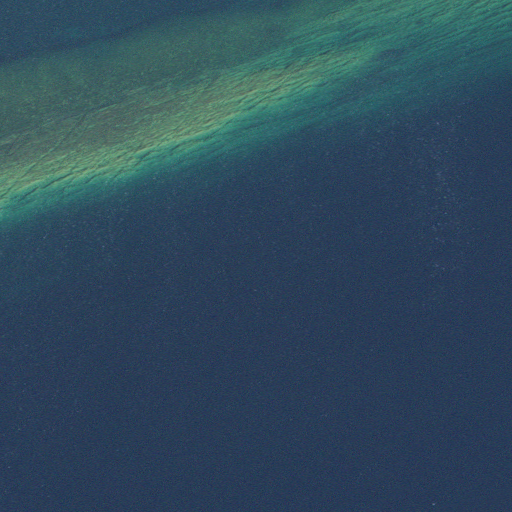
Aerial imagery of bar in Michigan named Brandsford Reef containing only open water